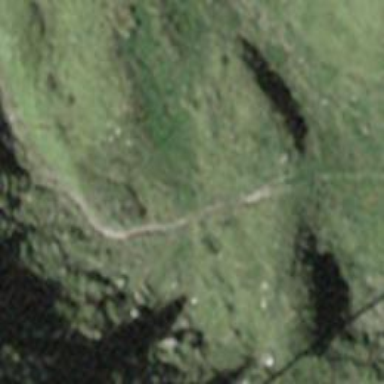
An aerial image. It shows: Grassy path with tracktype grade of 5.